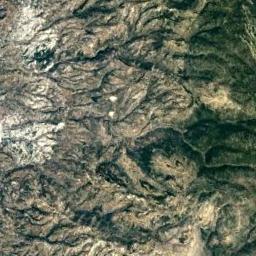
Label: mountain